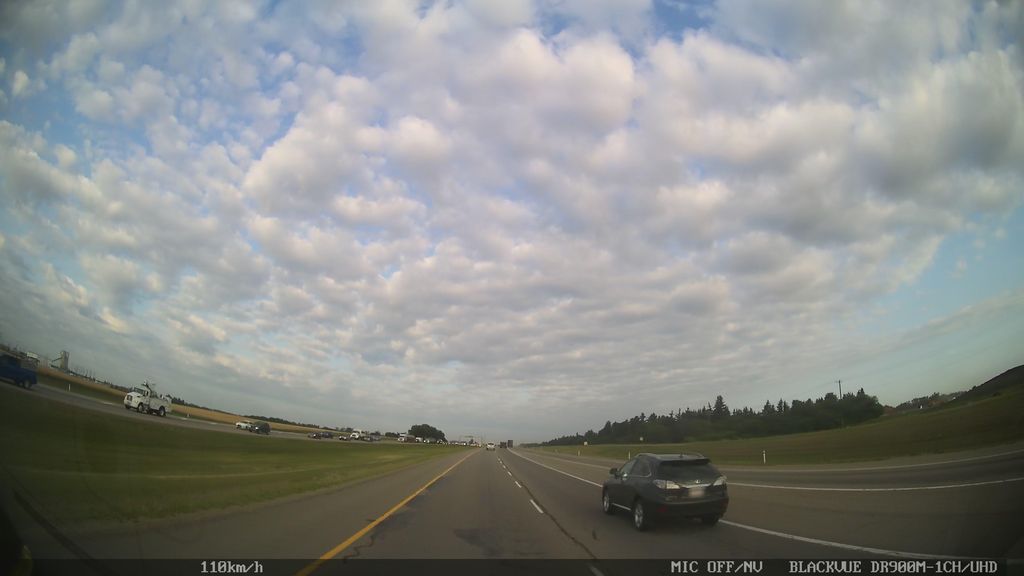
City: edmonton